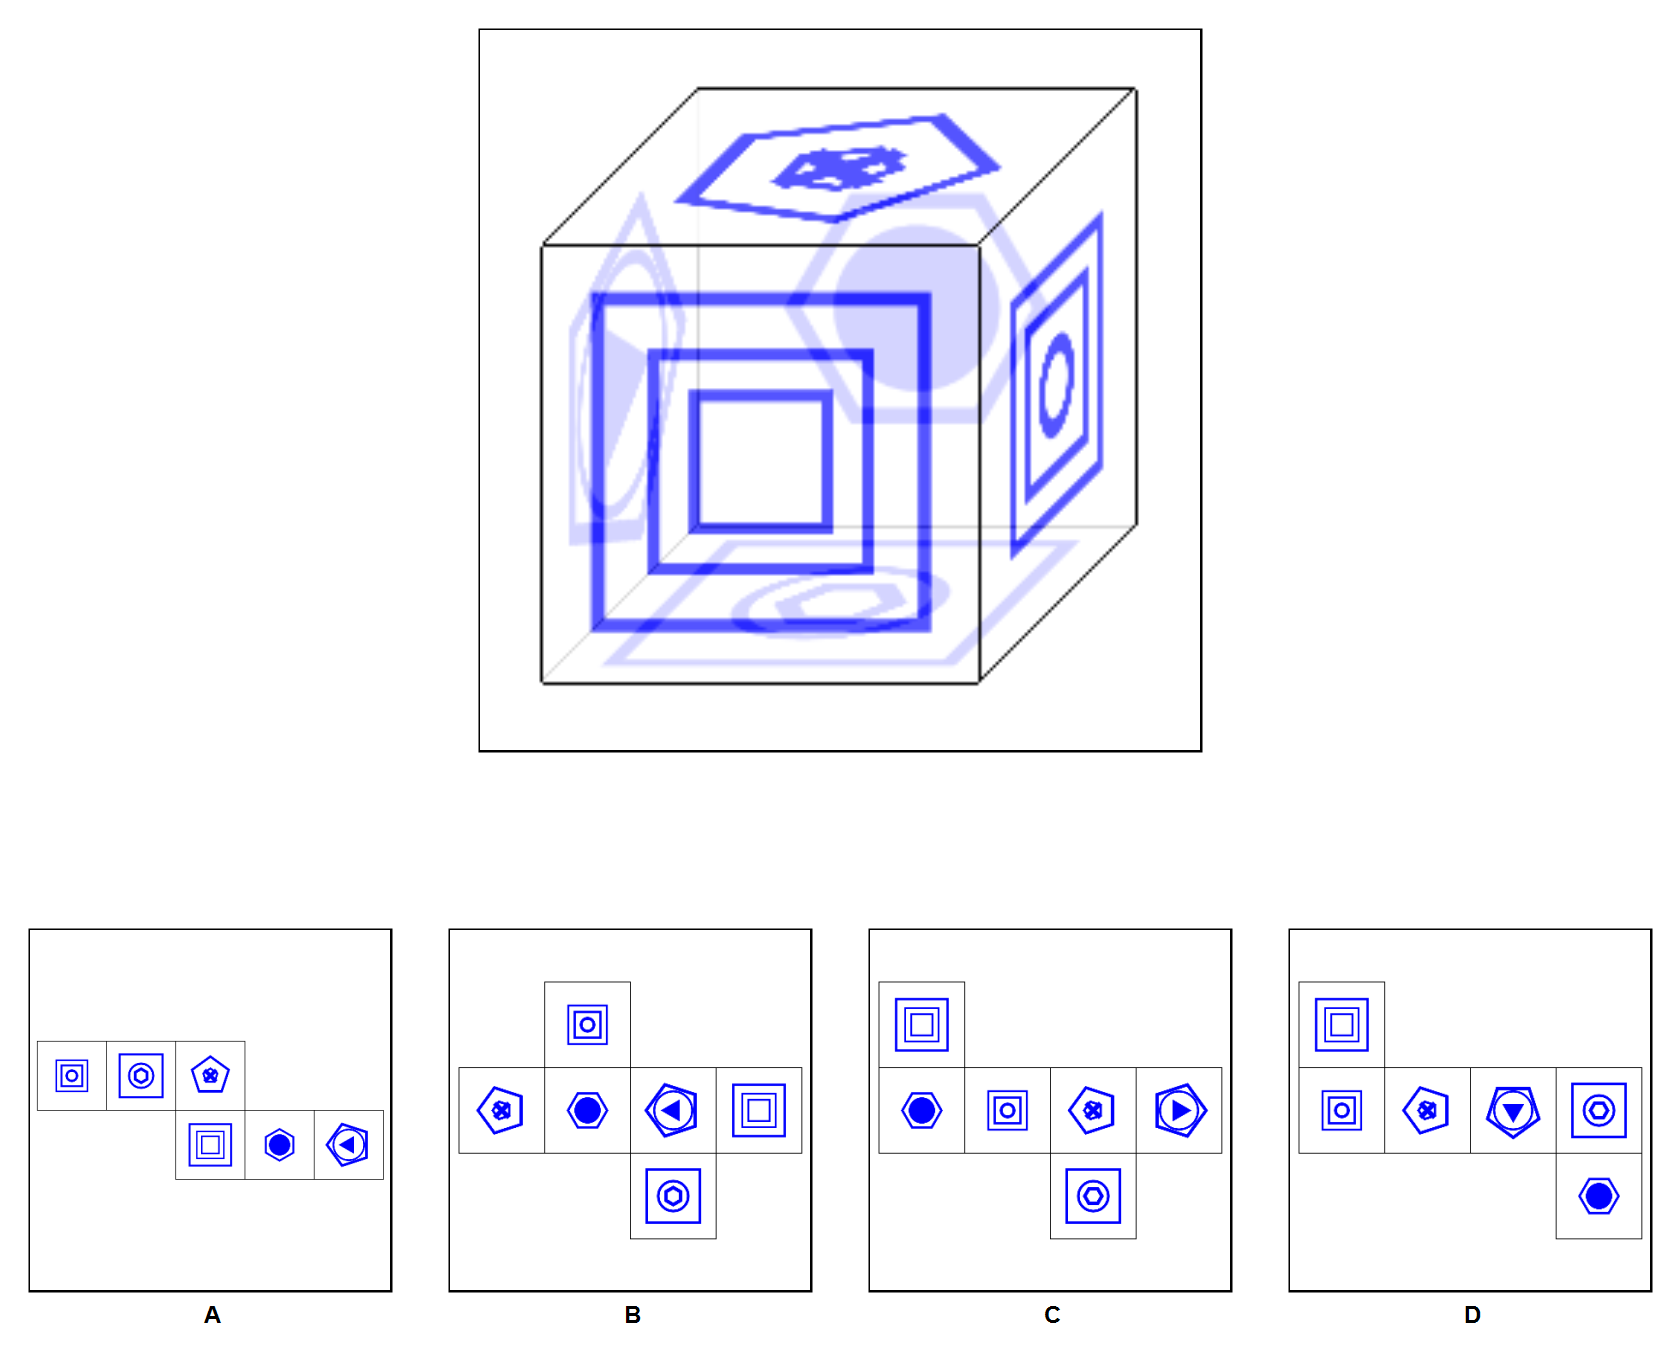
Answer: D